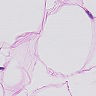
Metastatic tissue present: no